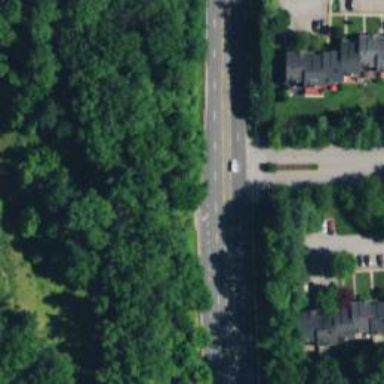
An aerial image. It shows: Secondary road with asphalt surface.